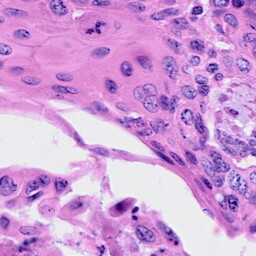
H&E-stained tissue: Cervix